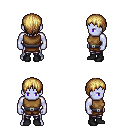
a pixel art fantasy rpg character, male body template, dark elf, purple skin, leather chest armor, metal pants, blonde plain hairstyle, black shoes, four views (front, back, left, right), 2x2 character sprite sheet, small pixel art, hard edges, no anti-aliasing